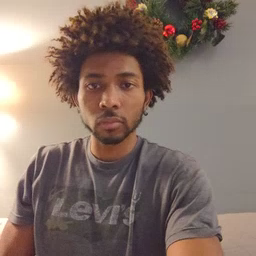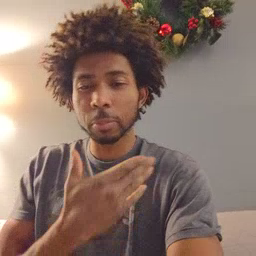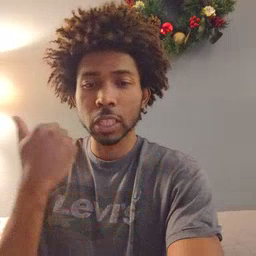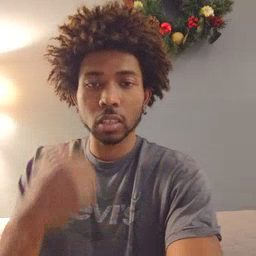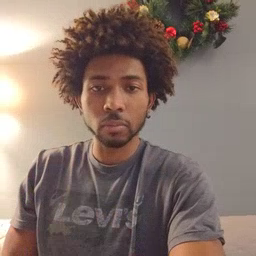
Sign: better